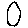
Label: circle